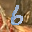
Label: 6